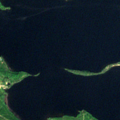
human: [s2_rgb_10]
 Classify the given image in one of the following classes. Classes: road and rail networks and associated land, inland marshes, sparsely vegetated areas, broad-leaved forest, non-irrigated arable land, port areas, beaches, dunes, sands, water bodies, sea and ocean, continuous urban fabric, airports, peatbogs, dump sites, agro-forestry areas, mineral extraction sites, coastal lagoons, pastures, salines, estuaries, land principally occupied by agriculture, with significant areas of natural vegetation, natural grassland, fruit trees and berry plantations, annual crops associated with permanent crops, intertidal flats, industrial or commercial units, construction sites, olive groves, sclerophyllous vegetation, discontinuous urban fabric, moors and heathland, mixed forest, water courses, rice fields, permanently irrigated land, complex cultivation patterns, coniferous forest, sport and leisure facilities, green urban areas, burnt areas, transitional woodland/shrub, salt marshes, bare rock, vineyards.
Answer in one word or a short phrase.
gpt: land principally occupied by agriculture, with significant areas of natural vegetation, broad-leaved forest, coniferous forest, water bodies